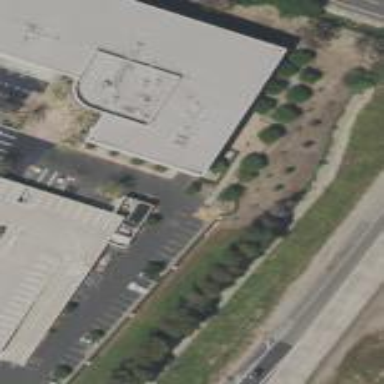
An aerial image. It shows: Commercial building.